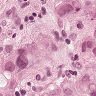
Metastatic tissue present: yes